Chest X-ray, PA view. Patient: 60 years old, sex M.
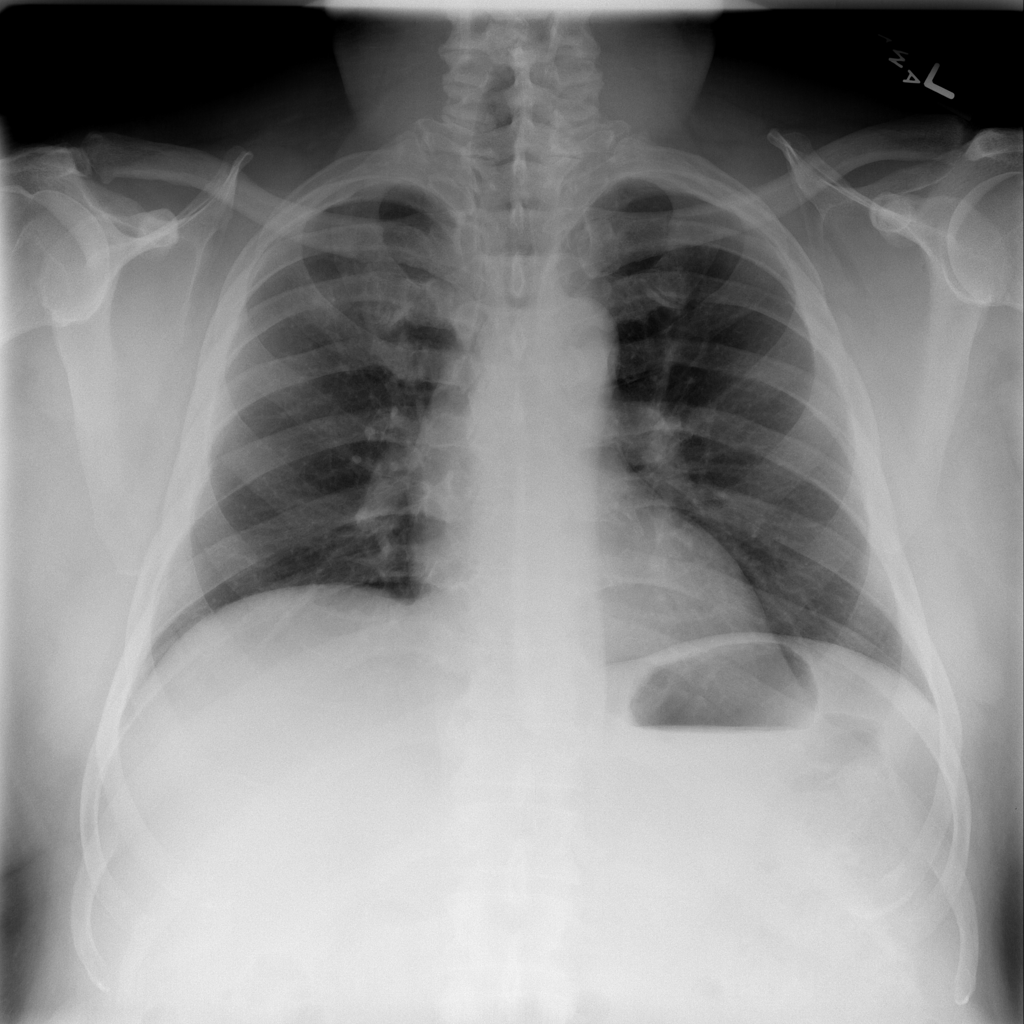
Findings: No Finding